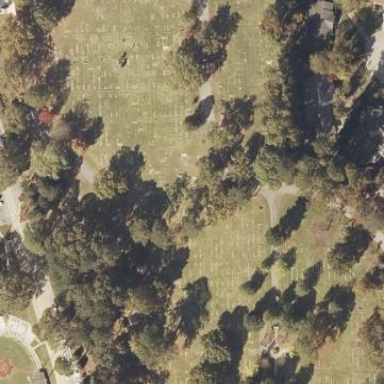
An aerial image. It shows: Cemetery.